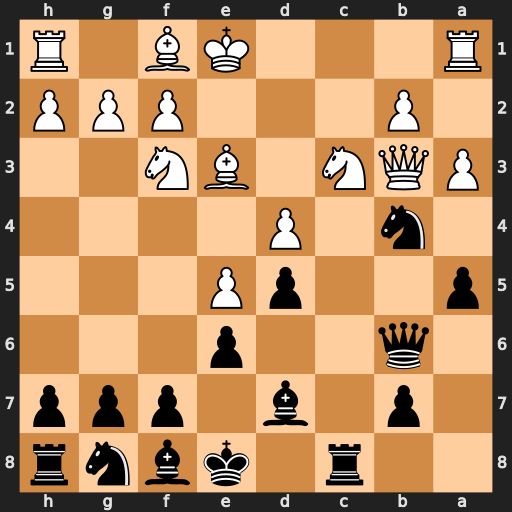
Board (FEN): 2r1kbnr/1p1b1ppp/1q2p3/p2pP3/1n1P4/PQN1BN2/1P3PPP/R3KB1R
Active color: b
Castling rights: KQk
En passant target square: -
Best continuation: Nd3+ Bxd3 Qxb3